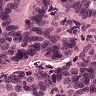
Metastatic tissue present: yes